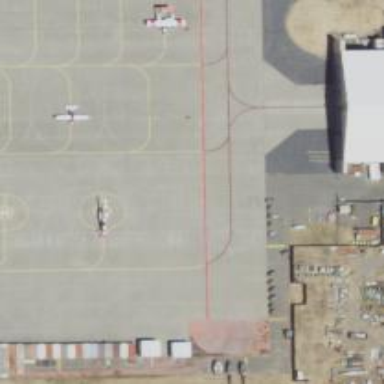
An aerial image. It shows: Image of taxiway at airport.